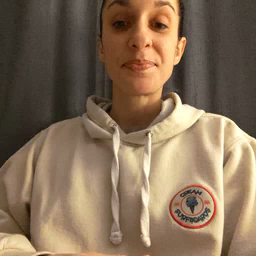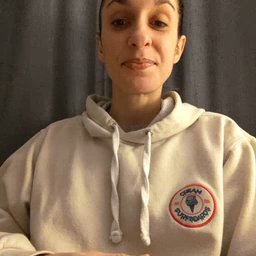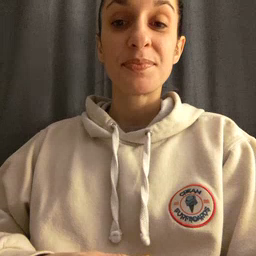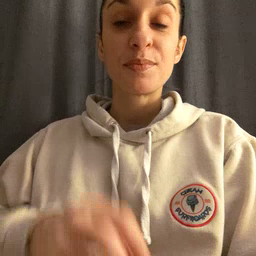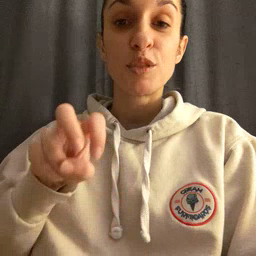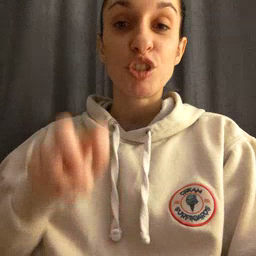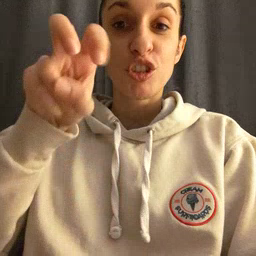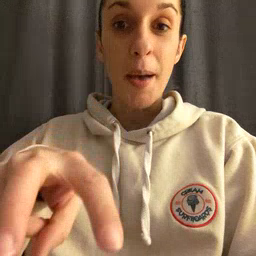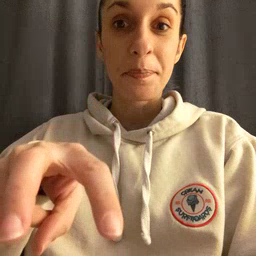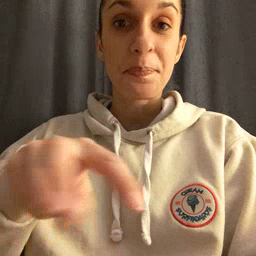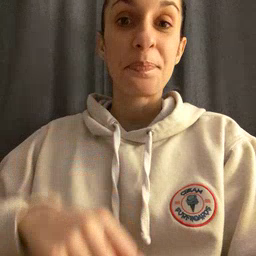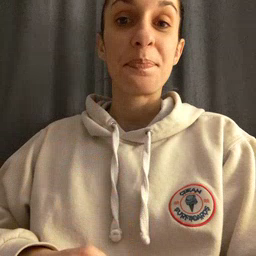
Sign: jump